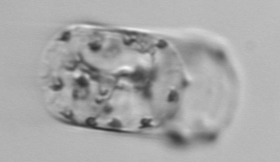
Label: Guinardia_flaccida